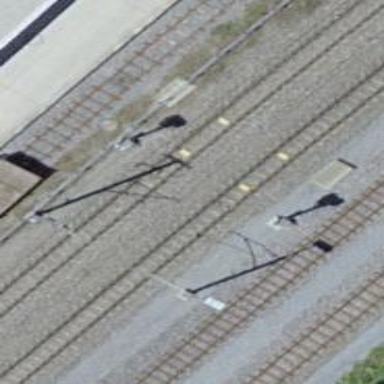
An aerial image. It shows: Railway signal.